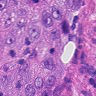
Metastatic tissue present: yes